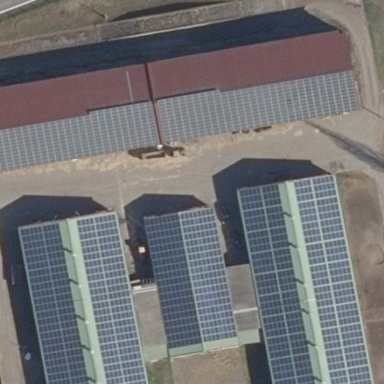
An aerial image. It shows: Stable with small solar photovoltaic panel electricity generator.